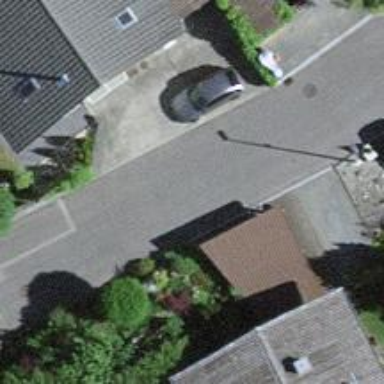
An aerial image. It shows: Residential road.